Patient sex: M
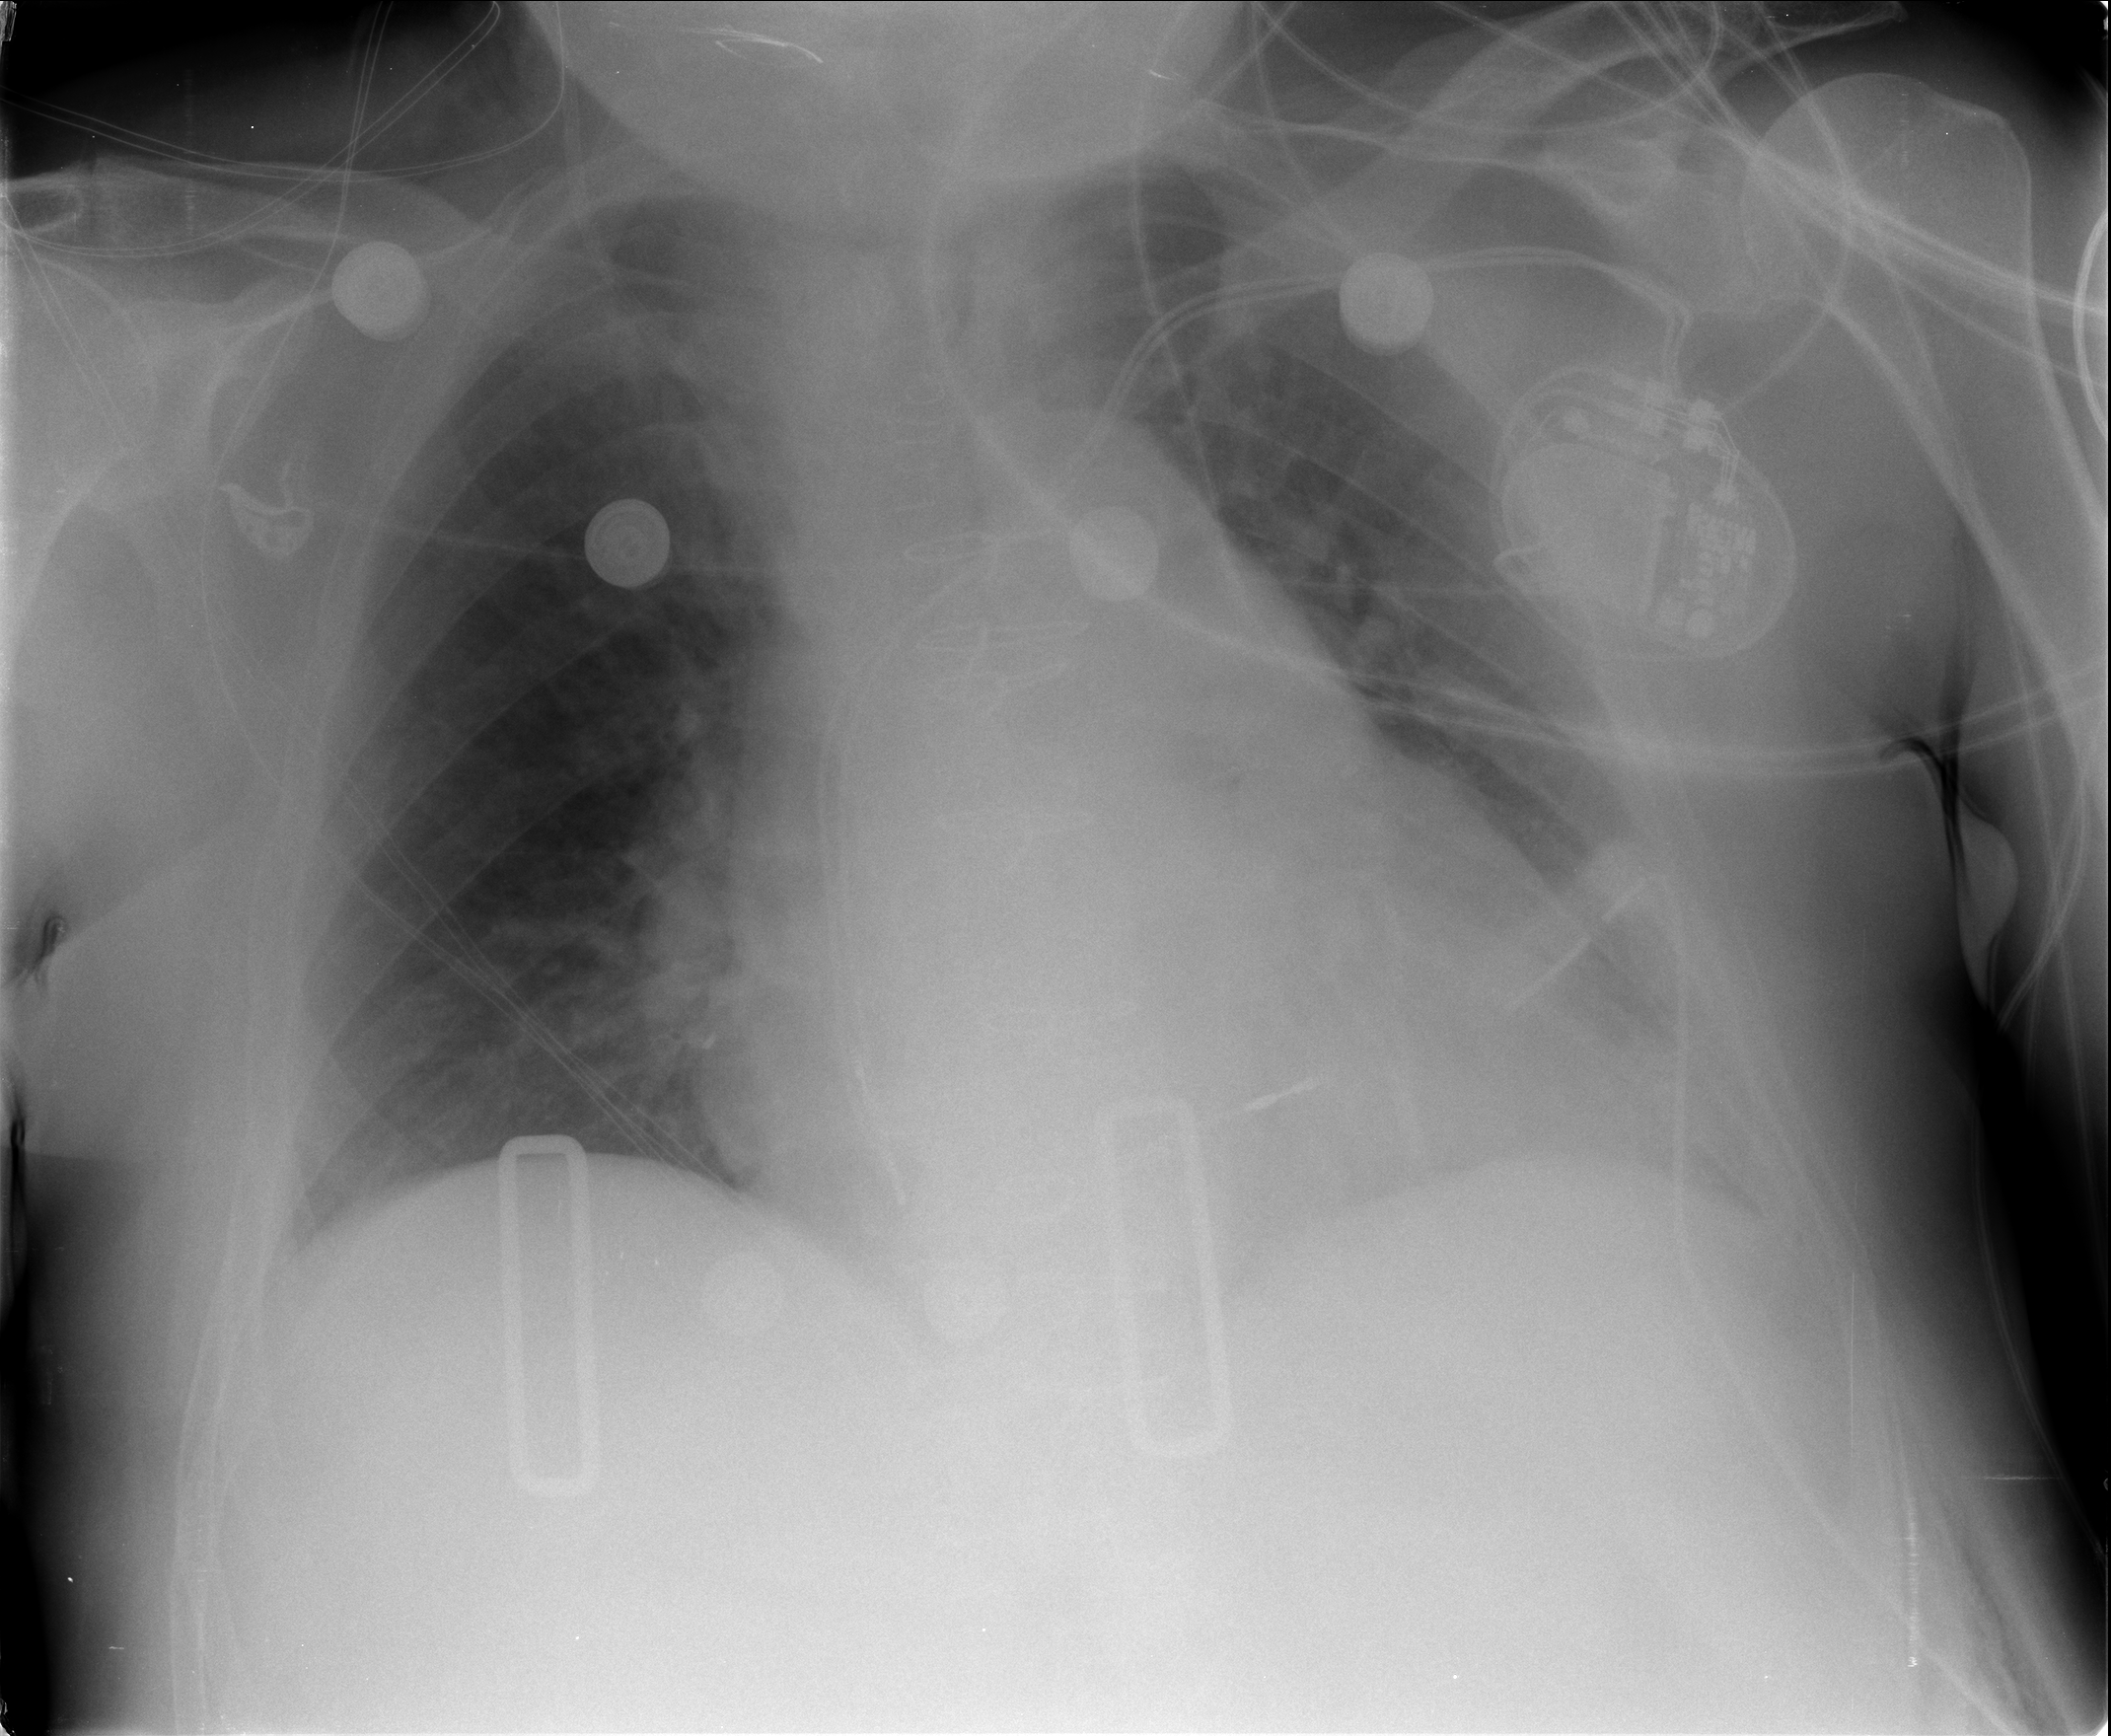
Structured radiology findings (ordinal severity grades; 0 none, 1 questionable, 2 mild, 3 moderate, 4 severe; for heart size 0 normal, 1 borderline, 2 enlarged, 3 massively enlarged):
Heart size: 2
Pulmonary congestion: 2
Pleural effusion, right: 0
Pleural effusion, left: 1
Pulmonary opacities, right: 0
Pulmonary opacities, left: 0
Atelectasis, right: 0
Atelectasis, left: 2